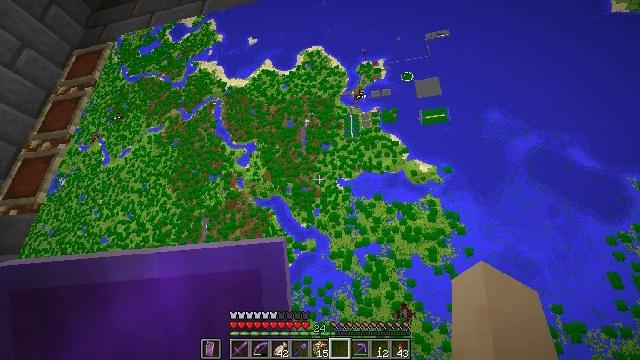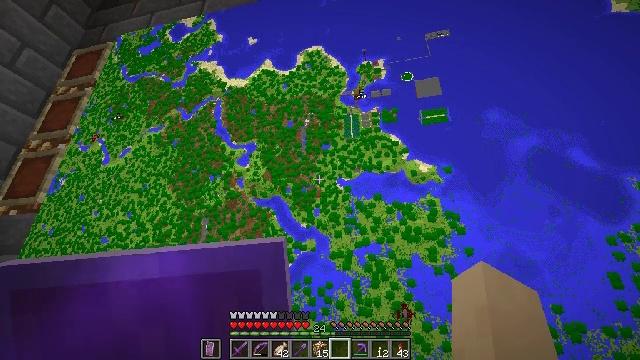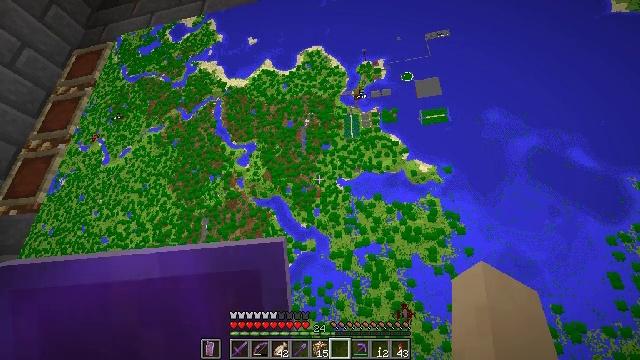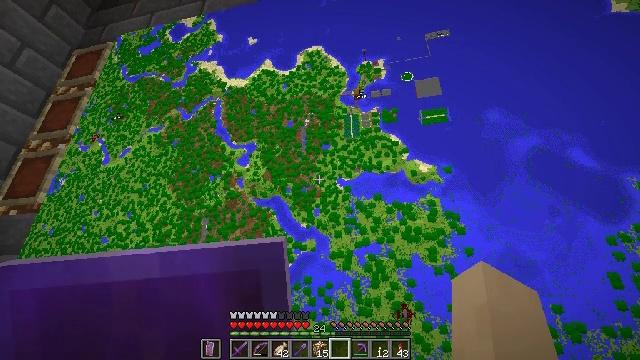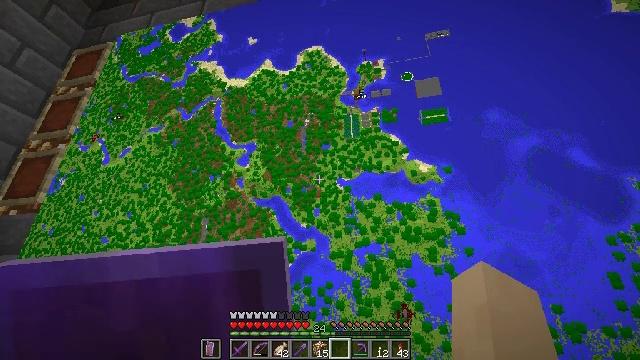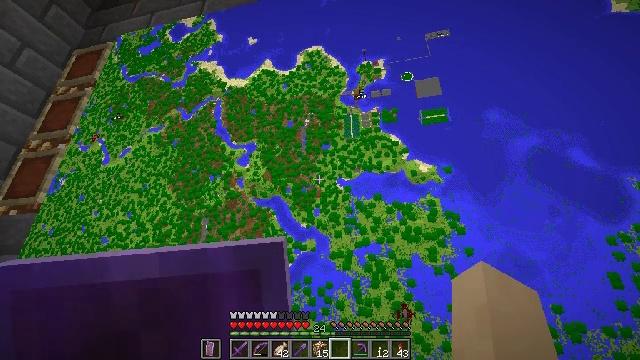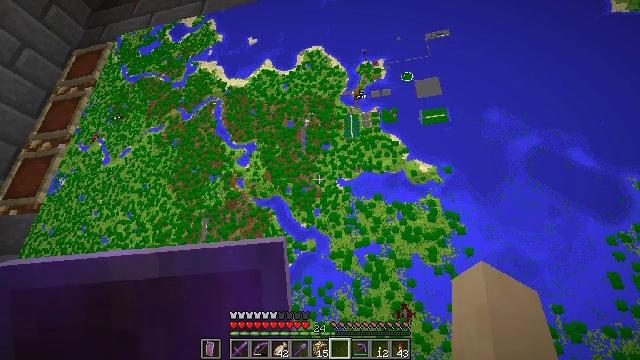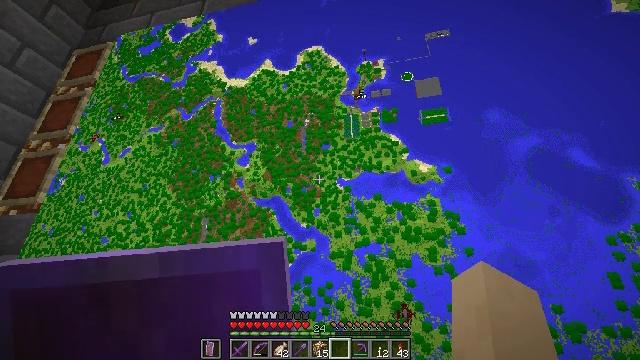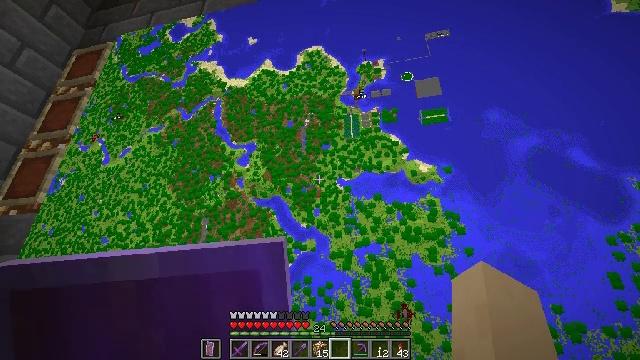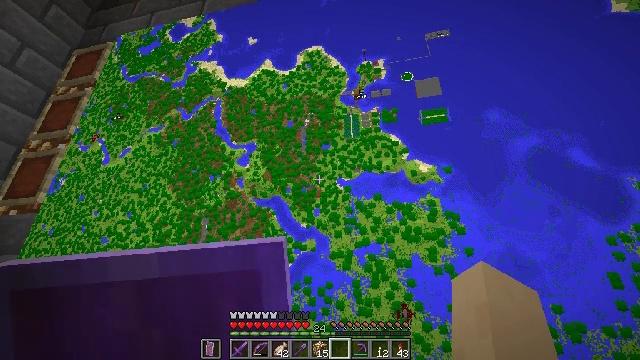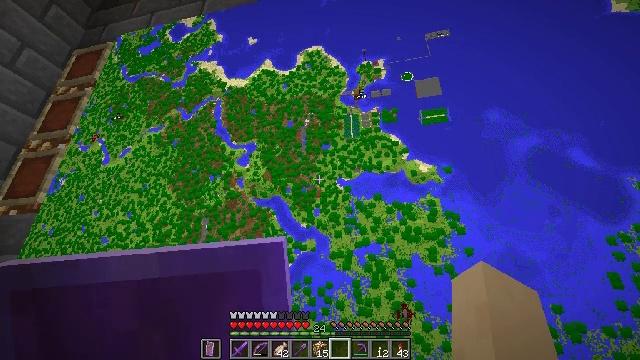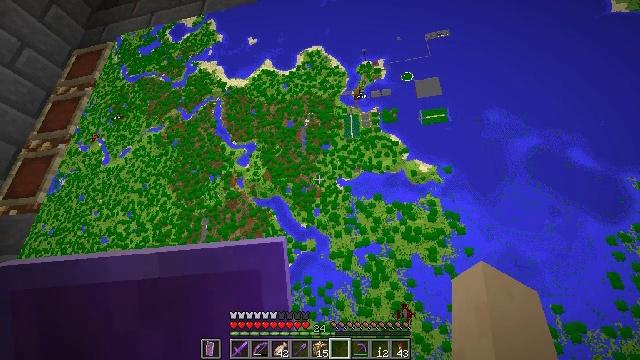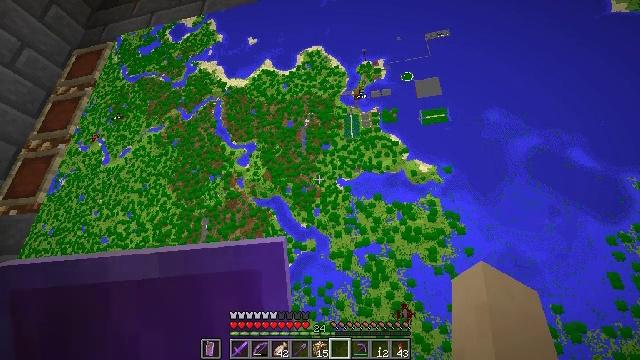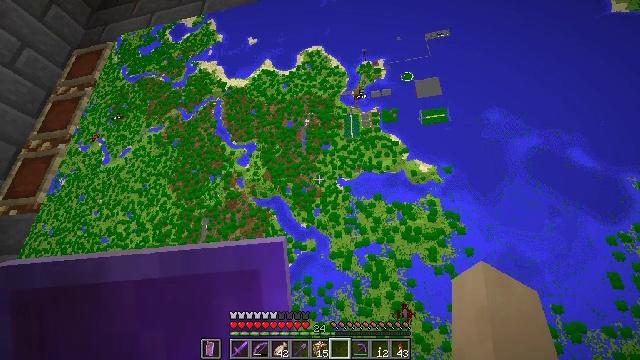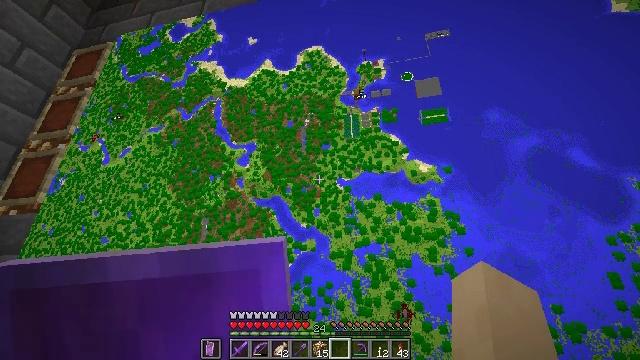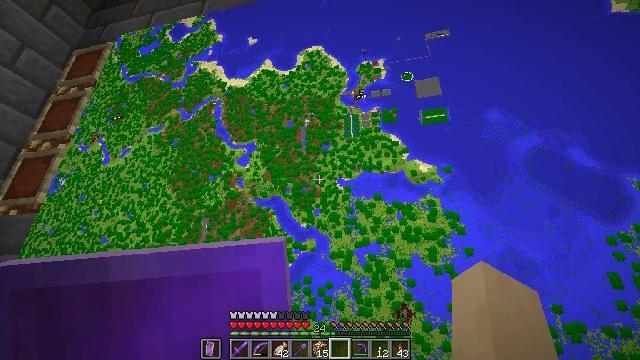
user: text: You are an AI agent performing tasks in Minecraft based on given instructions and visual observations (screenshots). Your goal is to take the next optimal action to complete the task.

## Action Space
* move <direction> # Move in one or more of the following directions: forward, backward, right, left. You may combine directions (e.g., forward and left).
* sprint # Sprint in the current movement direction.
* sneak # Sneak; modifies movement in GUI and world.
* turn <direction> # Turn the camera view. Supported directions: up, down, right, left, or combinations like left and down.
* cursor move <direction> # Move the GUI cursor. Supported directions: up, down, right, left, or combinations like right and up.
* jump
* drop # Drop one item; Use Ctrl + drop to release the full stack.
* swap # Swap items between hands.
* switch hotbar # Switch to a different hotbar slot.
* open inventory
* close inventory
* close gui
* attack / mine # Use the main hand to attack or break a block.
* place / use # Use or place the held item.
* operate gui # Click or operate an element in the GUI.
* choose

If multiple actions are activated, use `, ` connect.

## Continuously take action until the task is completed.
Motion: motion action
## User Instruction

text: Craft smooth stone in the furnace.
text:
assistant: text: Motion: no_op
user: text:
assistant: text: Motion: no_op
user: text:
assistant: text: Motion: no_op
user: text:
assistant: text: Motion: no_op
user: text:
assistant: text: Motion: no_op
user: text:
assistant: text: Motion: no_op
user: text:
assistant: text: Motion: no_op
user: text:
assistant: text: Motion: no_op
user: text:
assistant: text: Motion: no_op
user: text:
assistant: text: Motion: no_op
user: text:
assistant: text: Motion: no_op
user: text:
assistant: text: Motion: no_op
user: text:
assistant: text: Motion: no_op
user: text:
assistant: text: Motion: no_op
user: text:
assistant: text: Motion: no_op
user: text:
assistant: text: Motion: no_op
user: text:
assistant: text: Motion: no_op
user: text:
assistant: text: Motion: no_op
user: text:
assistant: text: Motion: no_op
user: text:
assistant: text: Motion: no_op
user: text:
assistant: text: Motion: no_op
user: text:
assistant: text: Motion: no_op
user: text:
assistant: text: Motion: no_op
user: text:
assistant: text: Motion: no_op
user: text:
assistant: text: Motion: no_op
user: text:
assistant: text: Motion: no_op
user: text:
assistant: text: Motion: no_op
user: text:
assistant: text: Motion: no_op
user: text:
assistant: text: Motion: no_op
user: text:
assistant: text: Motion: no_op